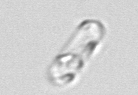
Label: Dactyliosolen_fragilissimus